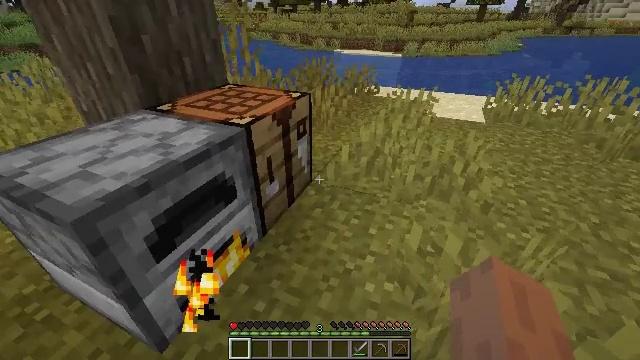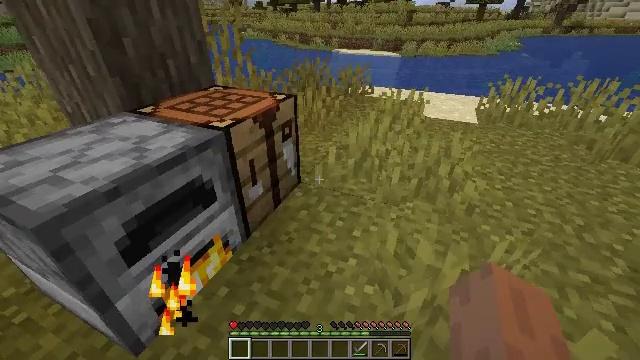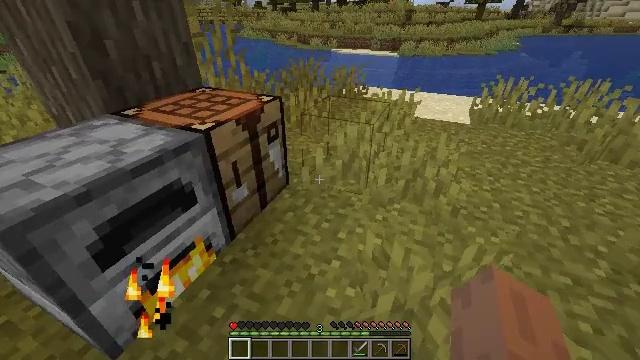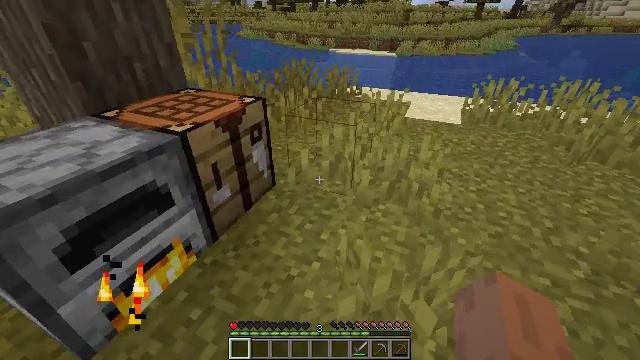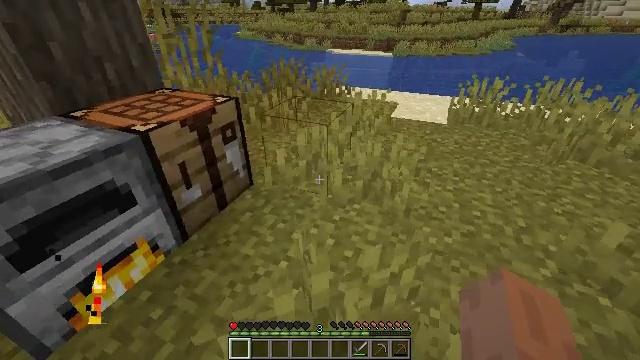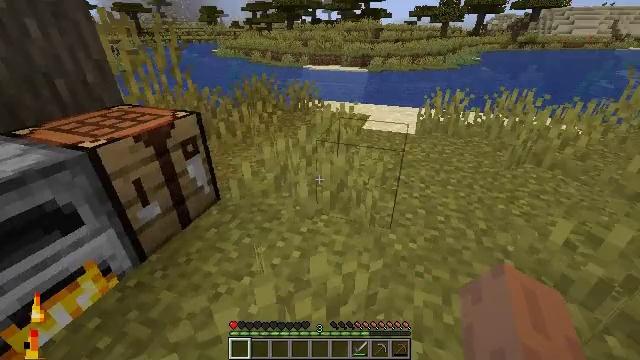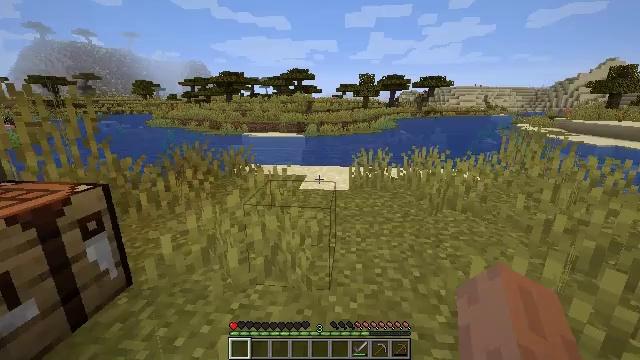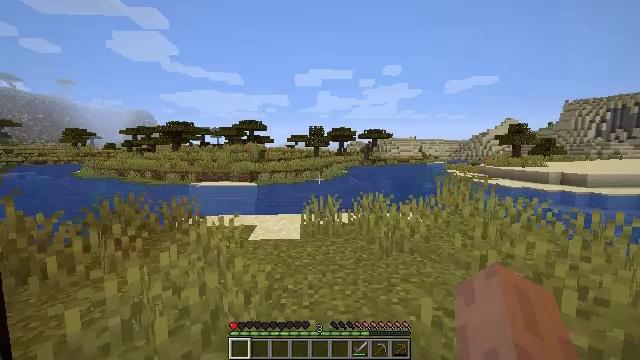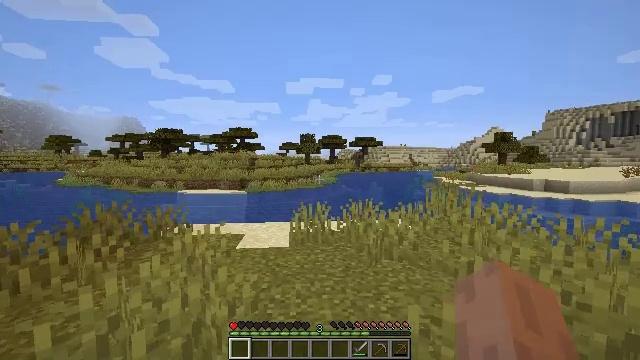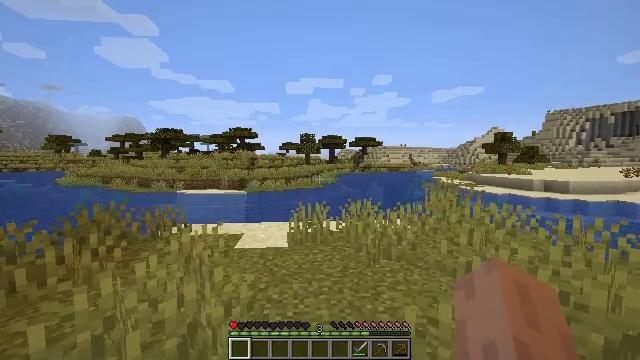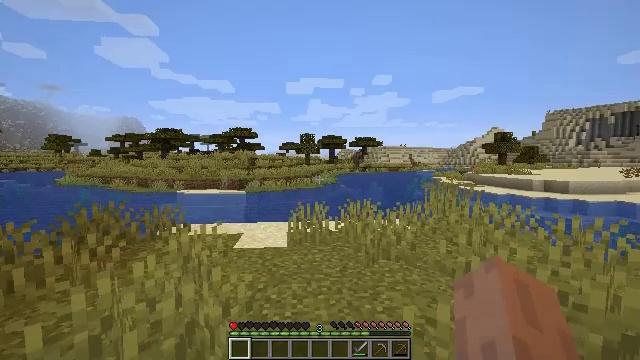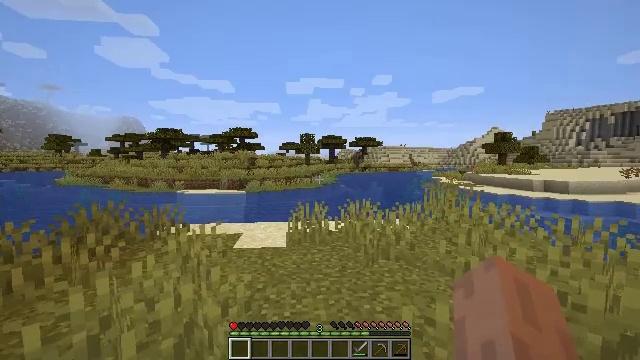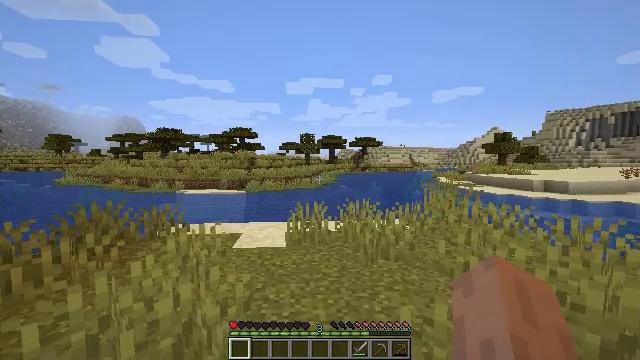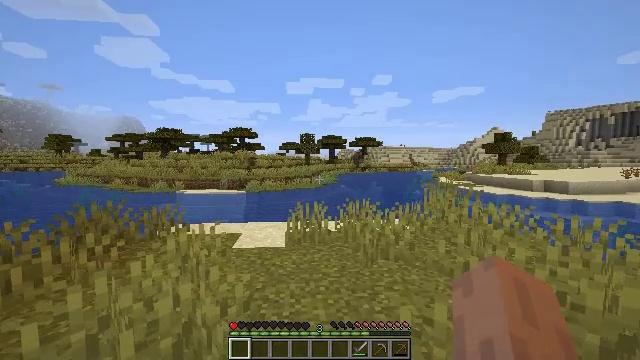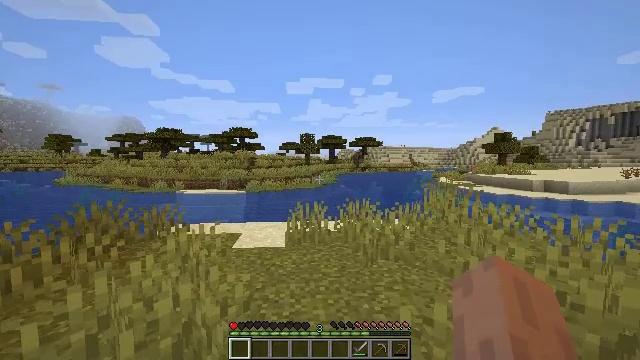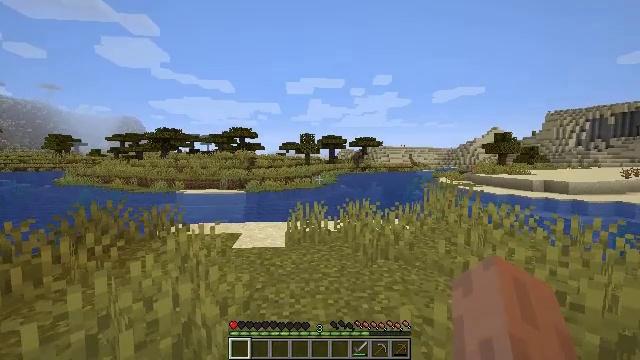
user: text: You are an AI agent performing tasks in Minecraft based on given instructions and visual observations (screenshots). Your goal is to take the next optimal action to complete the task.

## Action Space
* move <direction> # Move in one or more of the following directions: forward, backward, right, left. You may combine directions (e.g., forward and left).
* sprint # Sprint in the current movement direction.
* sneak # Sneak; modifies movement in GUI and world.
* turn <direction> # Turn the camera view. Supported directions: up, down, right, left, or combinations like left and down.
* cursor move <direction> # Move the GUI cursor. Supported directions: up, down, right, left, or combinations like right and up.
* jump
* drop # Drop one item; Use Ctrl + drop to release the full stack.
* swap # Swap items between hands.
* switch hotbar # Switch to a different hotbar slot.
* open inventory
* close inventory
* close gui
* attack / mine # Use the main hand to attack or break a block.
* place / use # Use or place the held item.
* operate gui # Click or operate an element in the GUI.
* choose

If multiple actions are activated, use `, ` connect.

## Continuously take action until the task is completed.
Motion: motion action
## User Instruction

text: Smelt a cooked cod.
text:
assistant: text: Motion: move right
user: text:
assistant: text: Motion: move right
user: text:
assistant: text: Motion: move right
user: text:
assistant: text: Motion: move right
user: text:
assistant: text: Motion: move right, turn right and up
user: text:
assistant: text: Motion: turn right and up
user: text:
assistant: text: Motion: turn right and up
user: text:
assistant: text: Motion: turn right and up
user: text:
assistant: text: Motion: no_op
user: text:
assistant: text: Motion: no_op
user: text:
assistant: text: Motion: no_op
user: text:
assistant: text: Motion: no_op
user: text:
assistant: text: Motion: no_op
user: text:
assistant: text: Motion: no_op
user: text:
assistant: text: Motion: no_op
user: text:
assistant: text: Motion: no_op
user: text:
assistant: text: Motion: no_op
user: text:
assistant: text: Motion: no_op
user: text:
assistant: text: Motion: turn right
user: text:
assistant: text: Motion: turn right
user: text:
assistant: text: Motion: turn right
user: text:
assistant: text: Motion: turn right
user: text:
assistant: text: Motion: no_op
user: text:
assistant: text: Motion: no_op
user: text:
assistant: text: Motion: no_op
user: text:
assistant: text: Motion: no_op
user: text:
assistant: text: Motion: no_op
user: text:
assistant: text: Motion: no_op
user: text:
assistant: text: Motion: no_op
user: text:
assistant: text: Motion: no_op